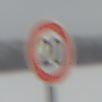
Verkehrszeichen: Geschwindigkeit20
Umgebung: Outdoor, Nature
Tageszeit: MorningAfternoon
Wetter: Overcast
Licht: Natural
Jahreszeit: Winter
Kontrast: LowContrast